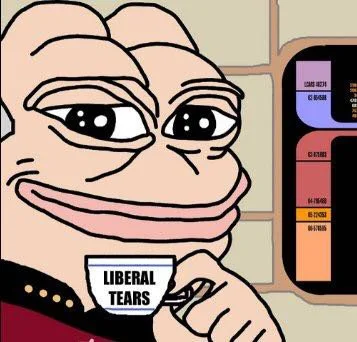
Label: 5_Pepe